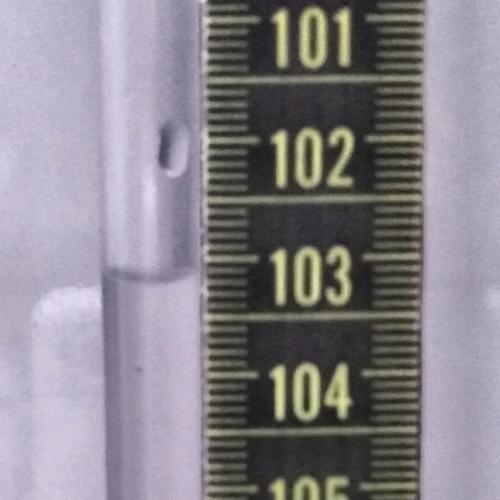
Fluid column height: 103.2 cm